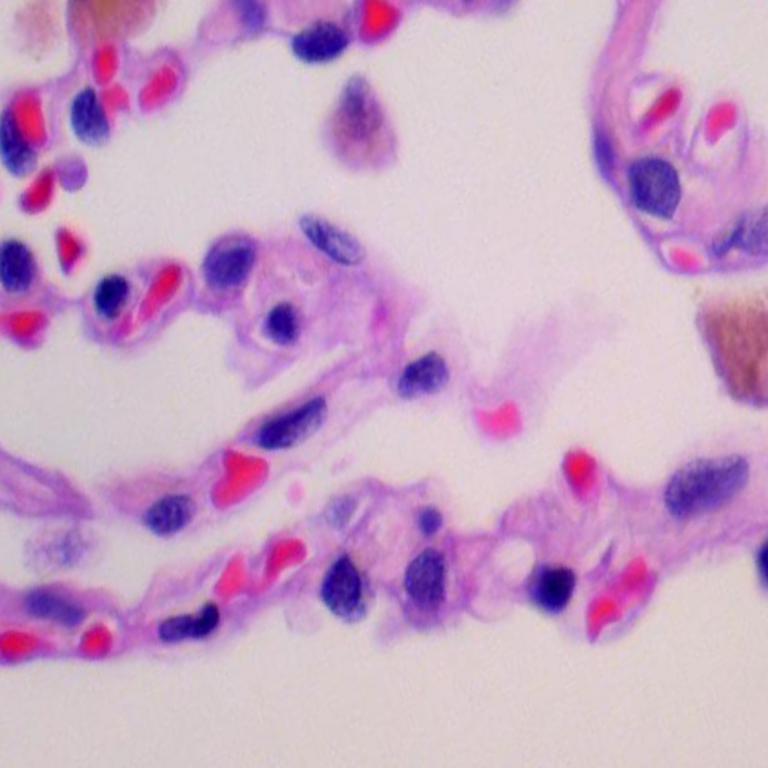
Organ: lung
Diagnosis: benign